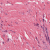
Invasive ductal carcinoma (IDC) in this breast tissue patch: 1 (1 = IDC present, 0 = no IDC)